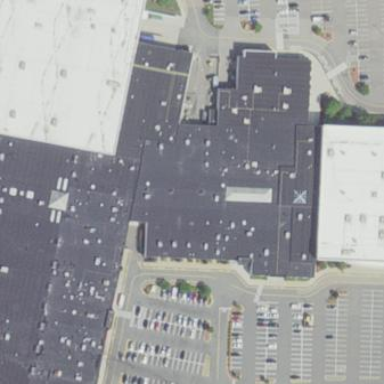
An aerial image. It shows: Mall building.